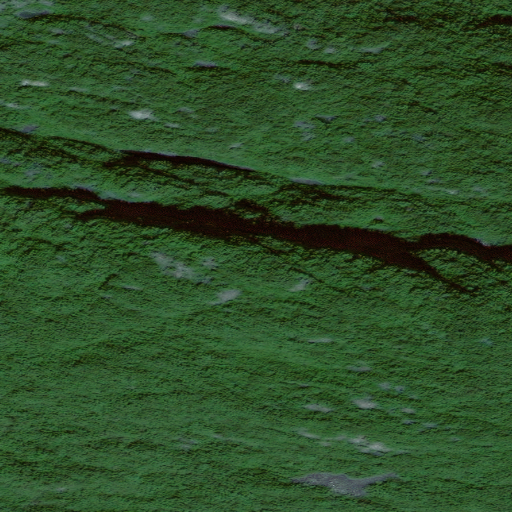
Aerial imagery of mountain in Alaska named The Nunatak containing only unknown